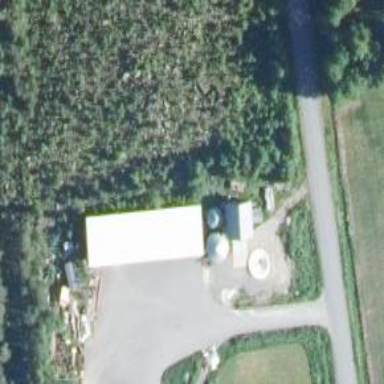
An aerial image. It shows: Silo.